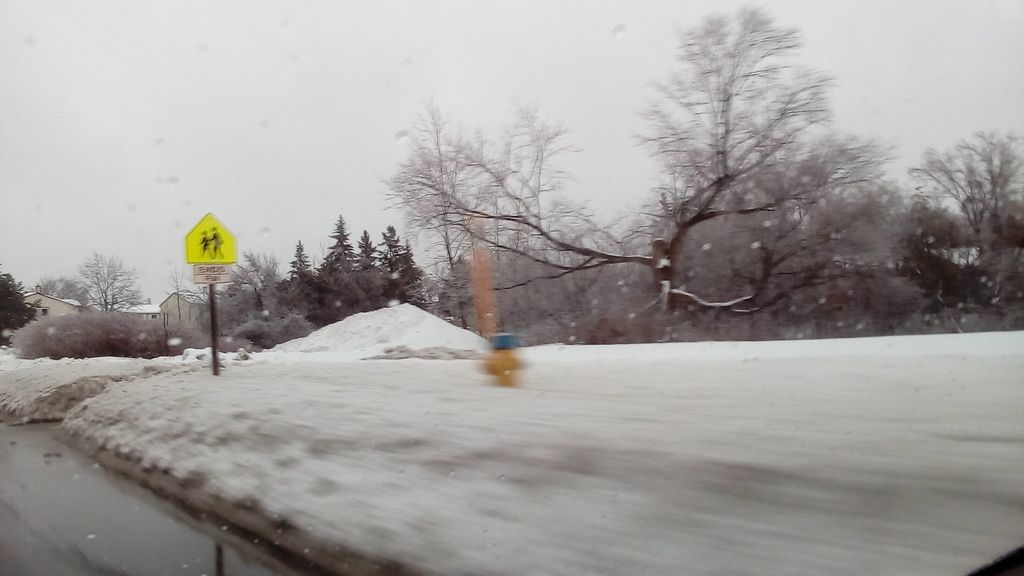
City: ottawa-gatineau